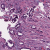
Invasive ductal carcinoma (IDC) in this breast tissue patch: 1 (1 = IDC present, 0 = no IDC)